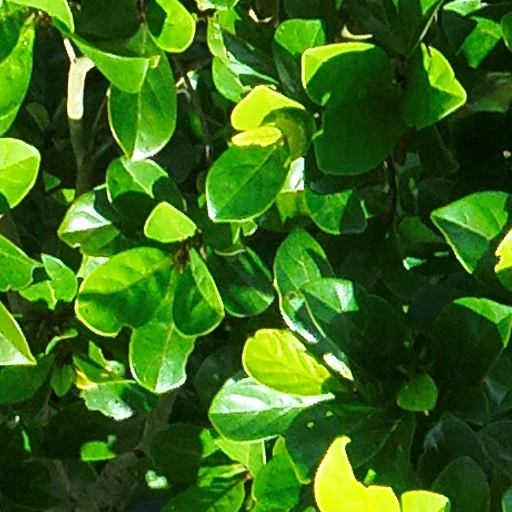
Species: Terminalia amazonia
GBIF accepted scientific name: Terminalia amazonica
Crown area (m\u00b2): 108.28